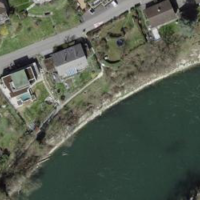
EUNIS habitat code: 15
Species observed at this site:
Prunus spinosa
Aesculus hippocastanum
Chelidonium majus